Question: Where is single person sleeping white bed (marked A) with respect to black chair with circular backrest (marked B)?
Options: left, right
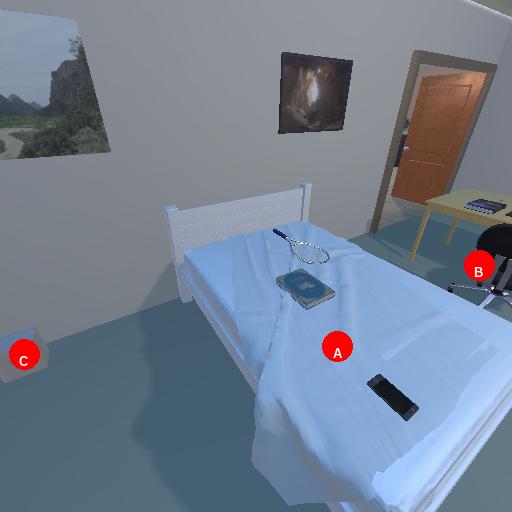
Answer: left